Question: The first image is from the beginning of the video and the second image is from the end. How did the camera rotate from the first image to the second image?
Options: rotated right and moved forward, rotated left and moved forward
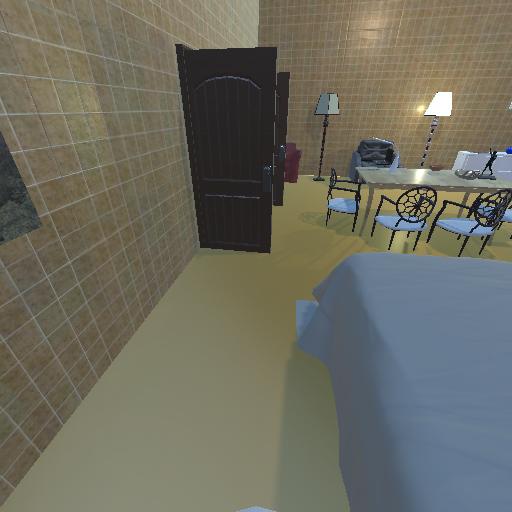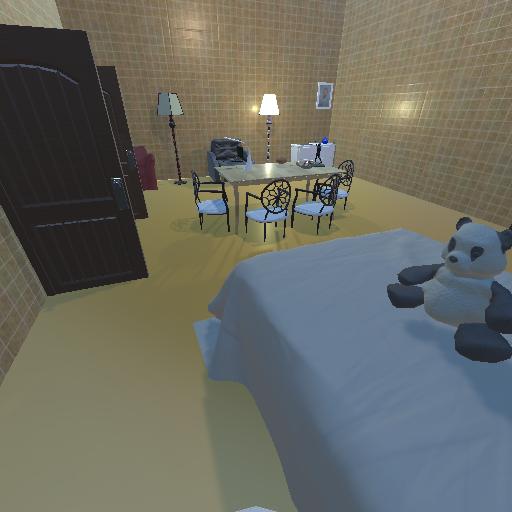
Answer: rotated right and moved forward